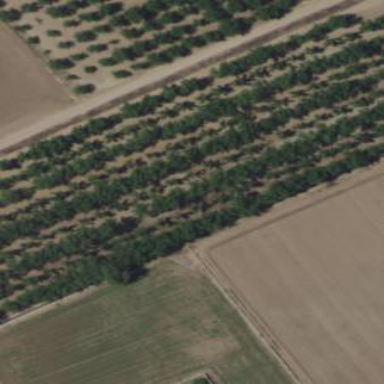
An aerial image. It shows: Orchard.